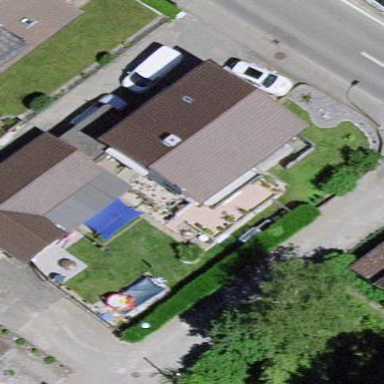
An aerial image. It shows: Residential building.